Aerial crown-view tile of a tropical tree (Barro Colorado Island, Panama), acquired 20240611:
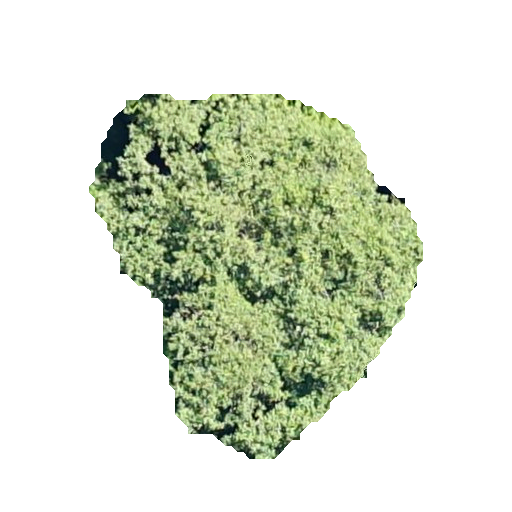
Species: Hieronyma alchorneoides
GBIF accepted scientific name: Hieronyma alchorneoides
Crown area: 128.171 m²